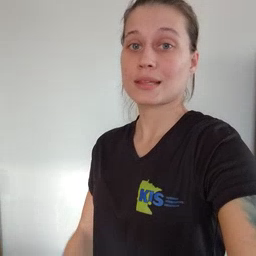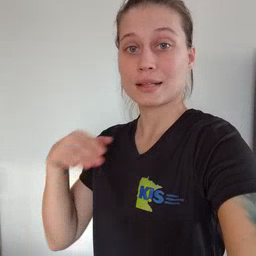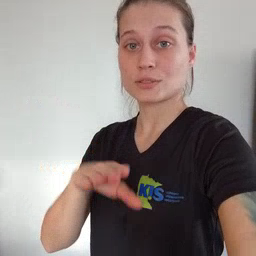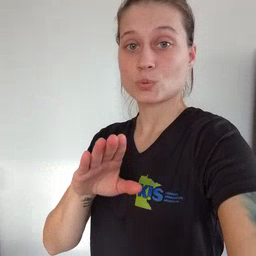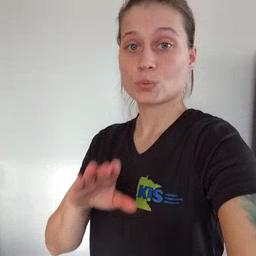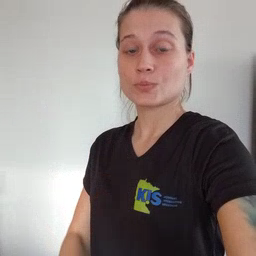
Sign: into